Question:
I have two triangles in 3D space. Given that i know (x,y,z) of point in first triangle and i know vectors V1,V2,V3. I need to find point (x',y',z'). What transformation i should do to point (x,y,z) with vectors V1,V2,V3 to get that transformed point in the second triangle ?
Thanks for help !!!
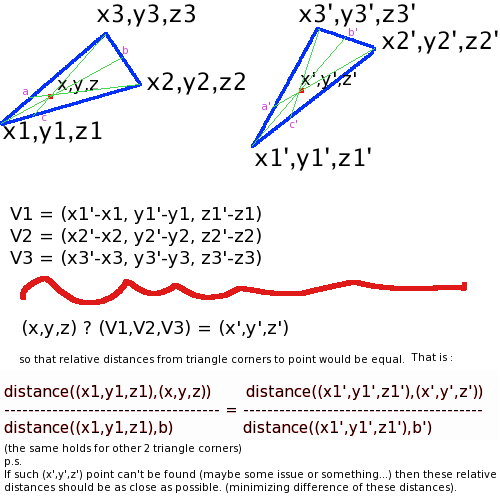
Answer: You want a matrix transformation T such that T X = X', where X is the matrix whose columns are the co-ordinates of the vertexes of the first triangle and X' is the same for the second triangle. Multiplying each side by the inverse of X yields T = X' X.